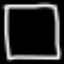
Label: square